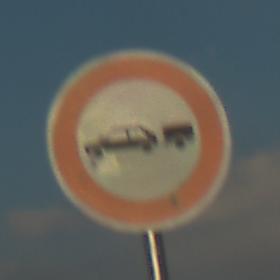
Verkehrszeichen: VerbotPersonenkraftwagenMitAnhaenger
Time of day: SunriseSunset
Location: Outdoor (RoadRail)
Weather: PartlyCloudy
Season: NotSpecified
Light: Natural